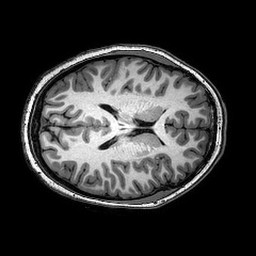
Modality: T1w
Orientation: axial
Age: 22
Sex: female
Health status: healthy
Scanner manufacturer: philips
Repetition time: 0.00819 s
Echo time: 0.00376 s